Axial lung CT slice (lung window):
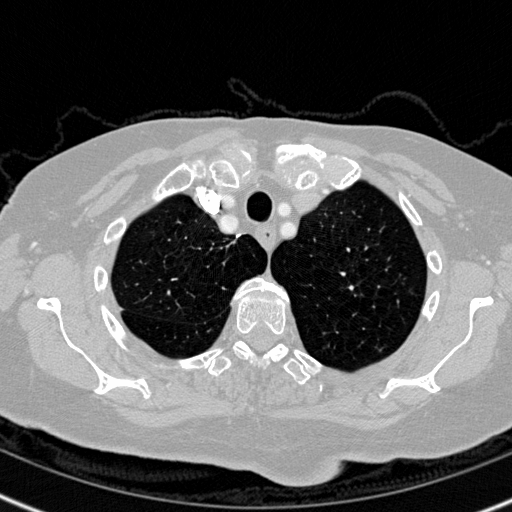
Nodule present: no